Question: After doing a git commit, how do i see what was changed in the files commited? it says 5 insertions and 5 deletions. I want to be able to display that on the screen to see what they were.

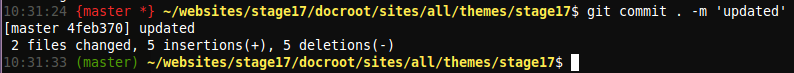
Answer: Before you commit you can do 'git diff --staged' this will show you the changes that you will be committing. IMO, you should be doing this to make sure that you are only committing changes that you want.
Once you have committed, there are a couple of ways to see the changes:
'''
git log -p -1
'''
This will show the last commit along with the changes that were made in the commit. The '-p' option tells the log to show the patch for the commit. Adding a '-1' says to only show one commit (you can change this to any number of commits you want to see.
If you want to see the differences between your current state and the last commit you can do:
'''
git diff HEAD~
'''
'HEAD~' tells git to use the commit closest to the current state of your repo.